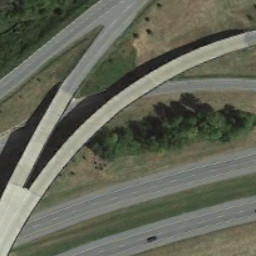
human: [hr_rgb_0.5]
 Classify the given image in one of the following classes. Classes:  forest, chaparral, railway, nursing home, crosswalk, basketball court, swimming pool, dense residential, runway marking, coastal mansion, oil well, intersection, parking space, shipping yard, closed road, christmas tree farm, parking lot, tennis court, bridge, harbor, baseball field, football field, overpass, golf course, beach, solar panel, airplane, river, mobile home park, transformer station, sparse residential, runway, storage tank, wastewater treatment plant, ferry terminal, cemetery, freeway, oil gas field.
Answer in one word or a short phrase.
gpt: overpass